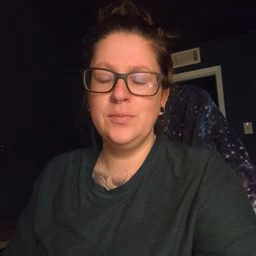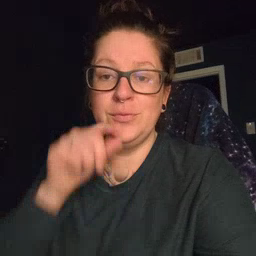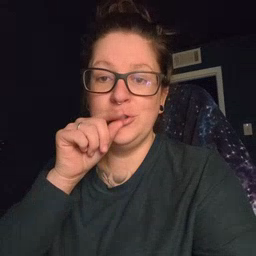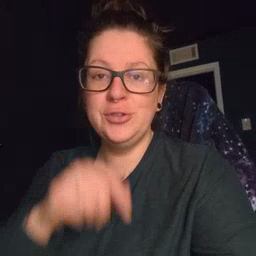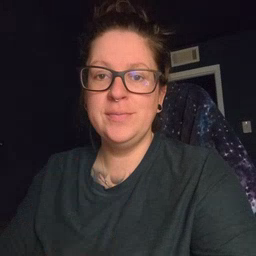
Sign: bird